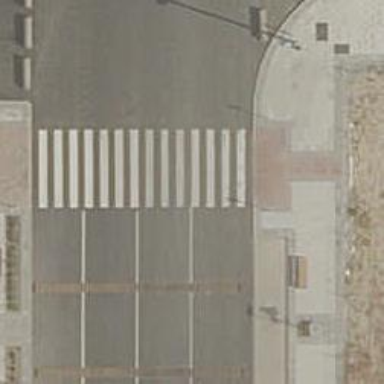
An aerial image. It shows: Uncontrolled zebra crossing on the road.